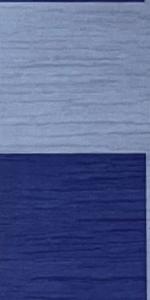
Label: Empty